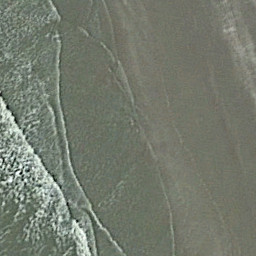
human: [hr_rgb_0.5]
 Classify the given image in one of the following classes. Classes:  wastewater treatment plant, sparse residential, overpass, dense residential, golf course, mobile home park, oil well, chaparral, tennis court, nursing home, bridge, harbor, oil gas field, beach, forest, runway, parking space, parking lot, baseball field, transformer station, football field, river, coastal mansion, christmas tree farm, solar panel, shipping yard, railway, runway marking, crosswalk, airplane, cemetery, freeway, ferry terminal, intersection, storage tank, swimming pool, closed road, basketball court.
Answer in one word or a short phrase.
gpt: beach